Field crop: maize
Growth stage: 1
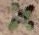
Species: chenopodium